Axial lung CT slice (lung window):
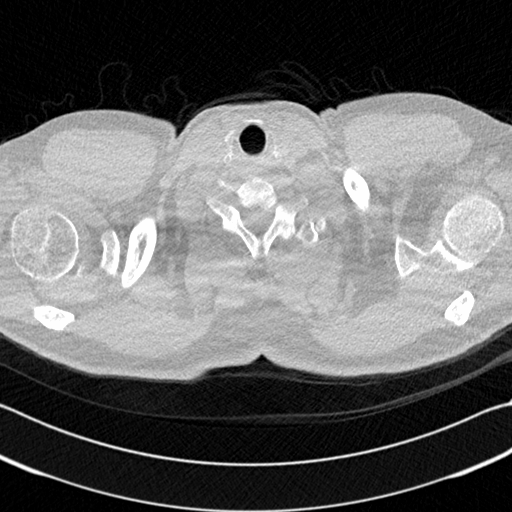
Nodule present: no